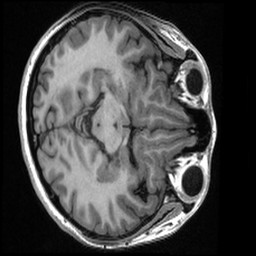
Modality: T1w
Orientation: axial
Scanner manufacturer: ge
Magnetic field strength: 3 T
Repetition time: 0.007648 s
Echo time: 0.002936 s